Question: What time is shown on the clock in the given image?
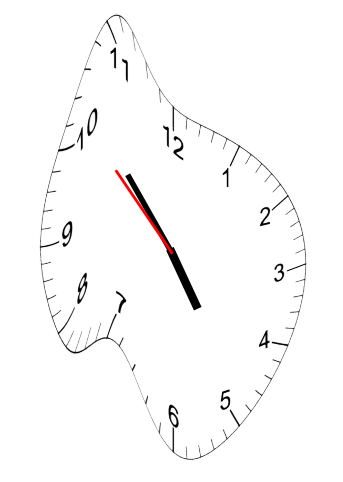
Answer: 04:52:52